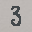
Label: 3